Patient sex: F
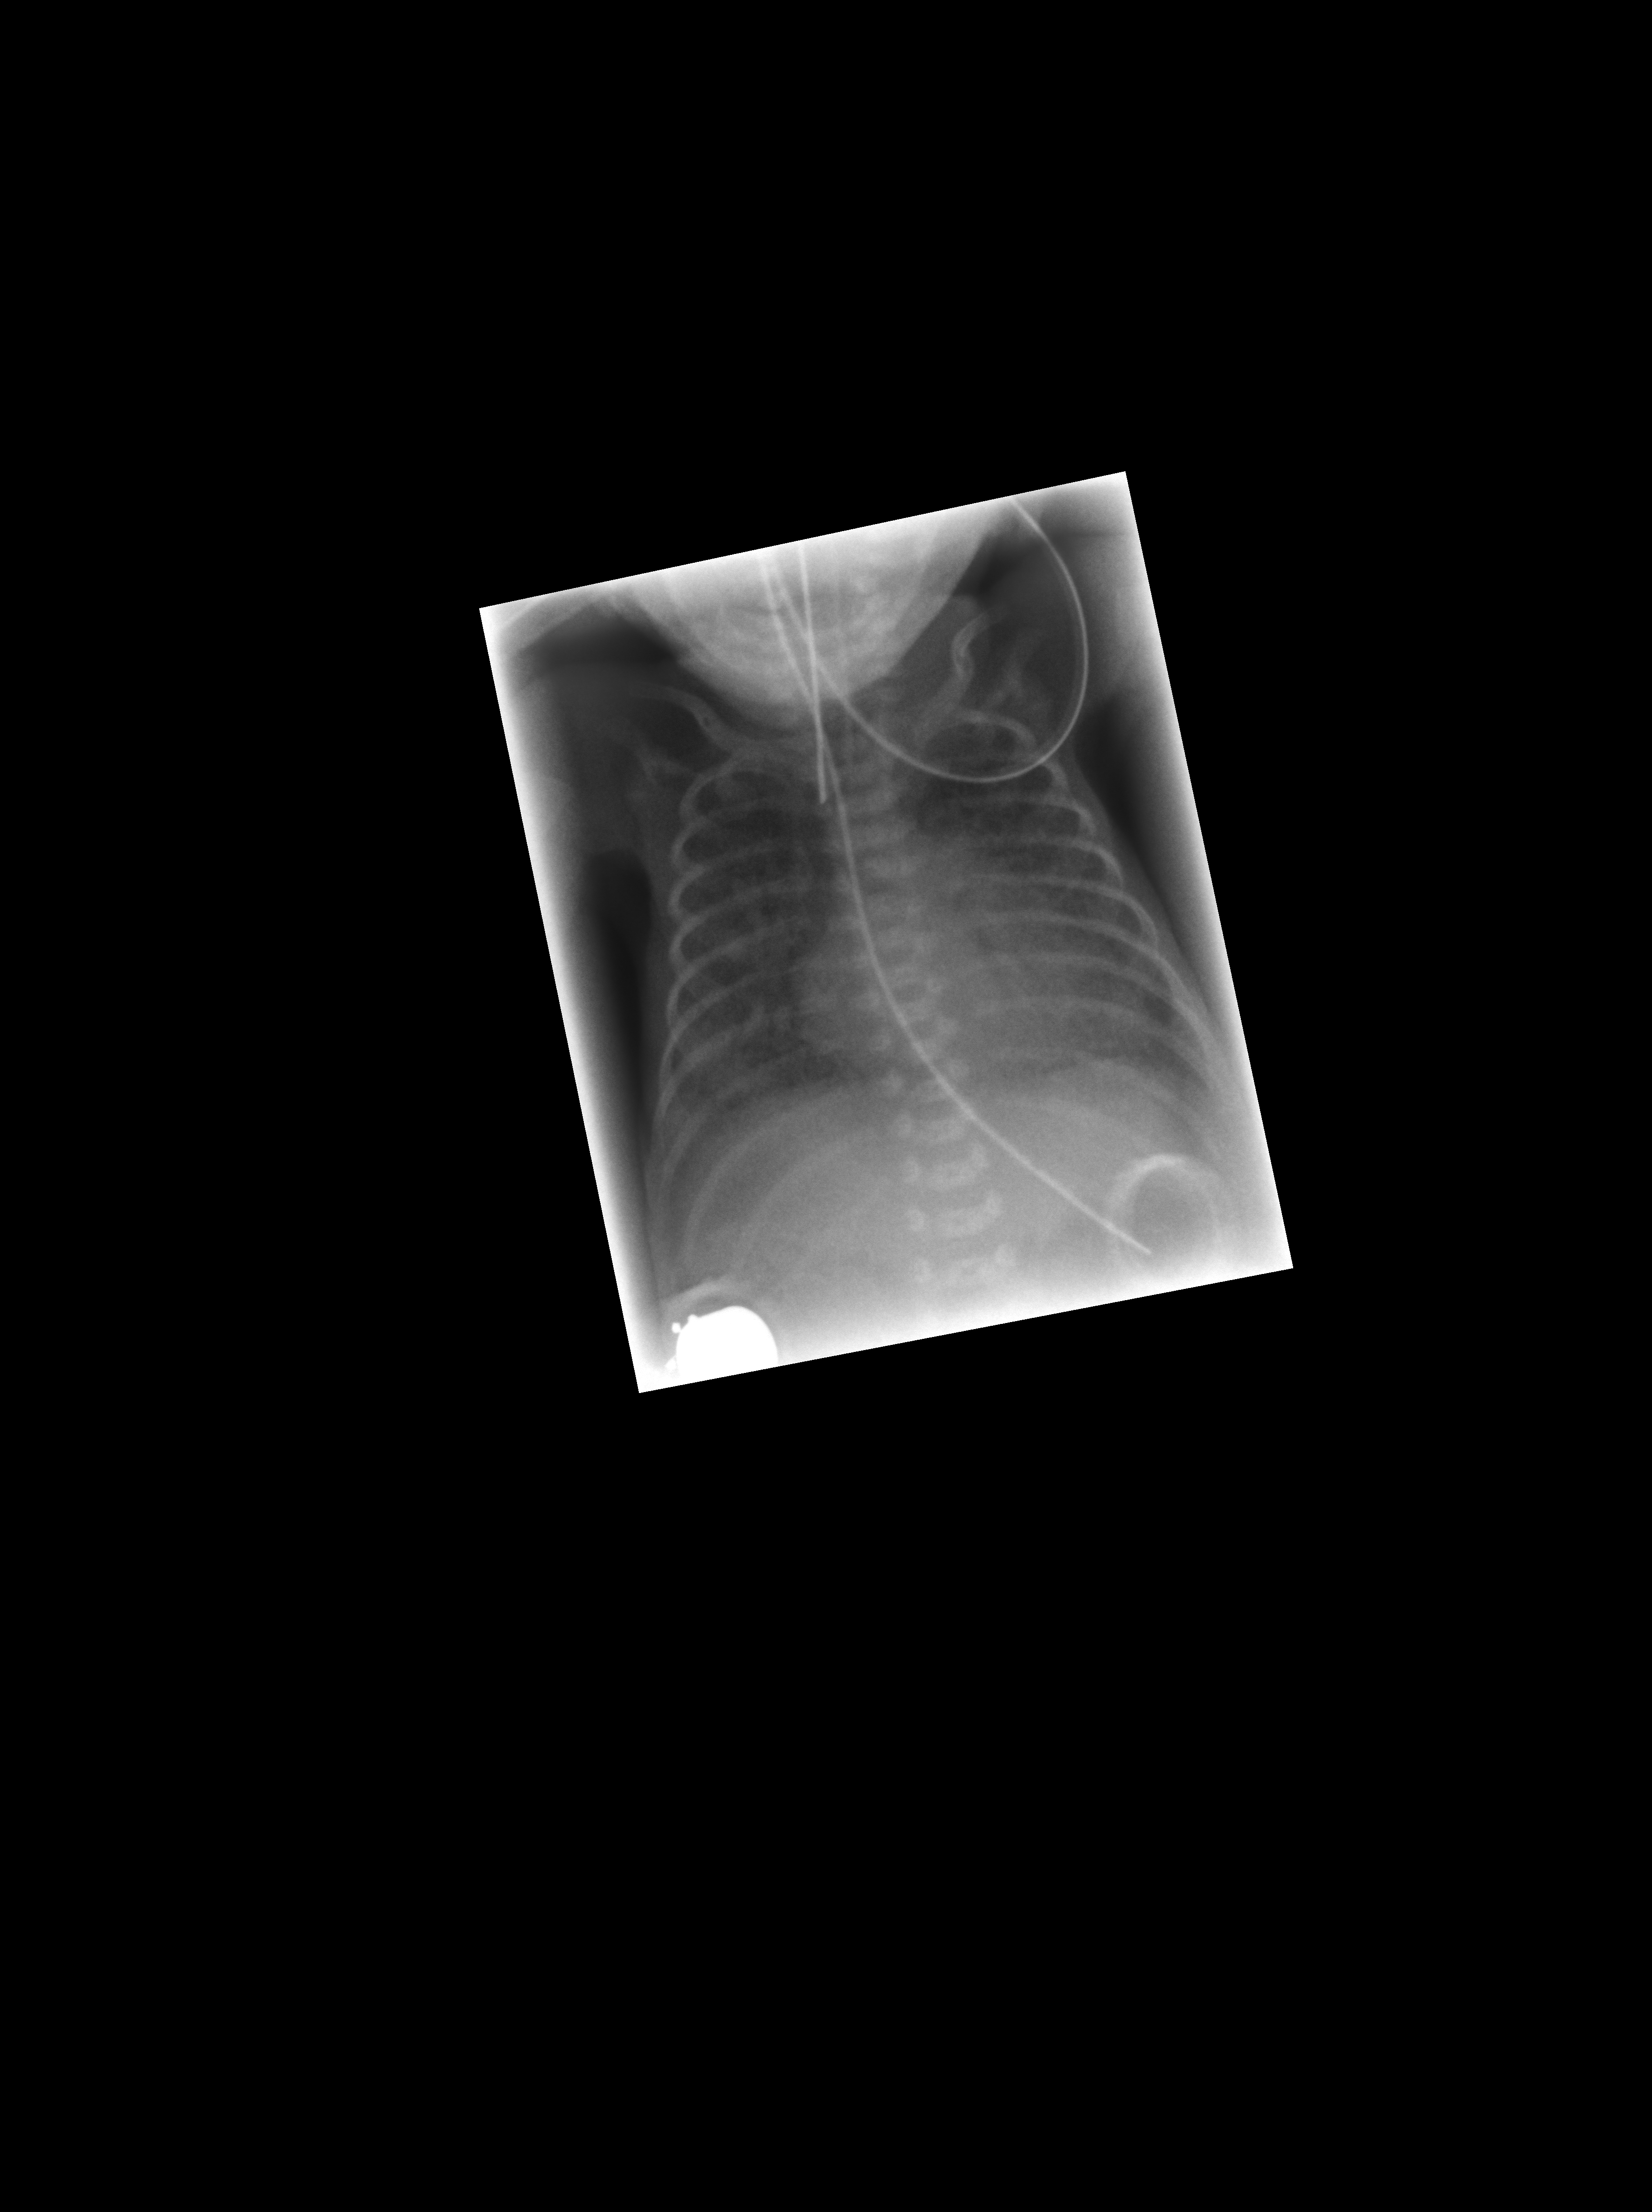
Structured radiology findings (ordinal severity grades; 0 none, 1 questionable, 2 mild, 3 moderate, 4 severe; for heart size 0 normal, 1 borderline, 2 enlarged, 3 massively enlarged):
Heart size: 0
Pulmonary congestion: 0
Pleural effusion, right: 0
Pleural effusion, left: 0
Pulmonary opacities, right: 2
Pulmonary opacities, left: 3
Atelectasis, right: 3
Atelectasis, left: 3